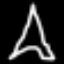
Label: The Eiffel Tower